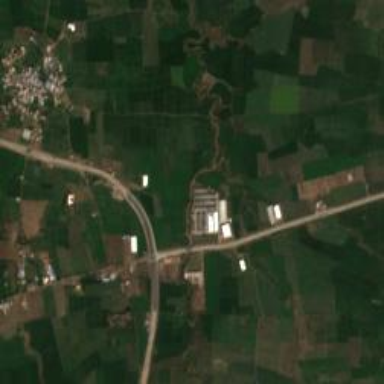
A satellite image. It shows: Trunk highway.